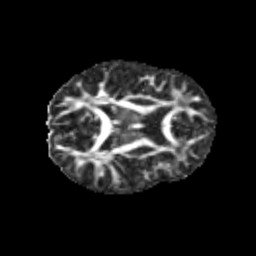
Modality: FA
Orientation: axial
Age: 11
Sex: male
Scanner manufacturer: siemens
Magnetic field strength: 3 T
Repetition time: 3.8 s
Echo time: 0.07 s